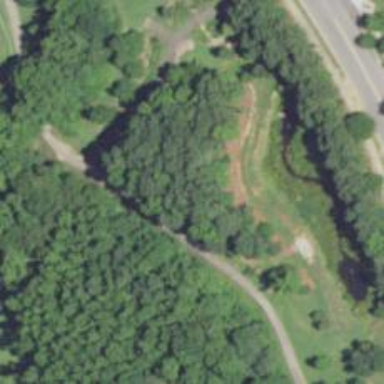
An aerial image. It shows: Disc golf tee area.